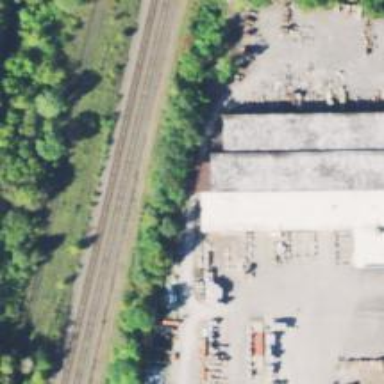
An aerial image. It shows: Industrial building.